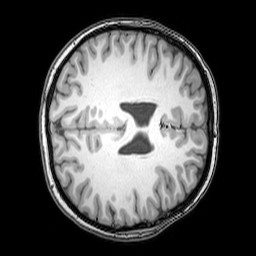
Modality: T1w
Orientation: axial
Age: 24
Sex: female
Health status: healthy
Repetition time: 0.081 s
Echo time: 0.037 s